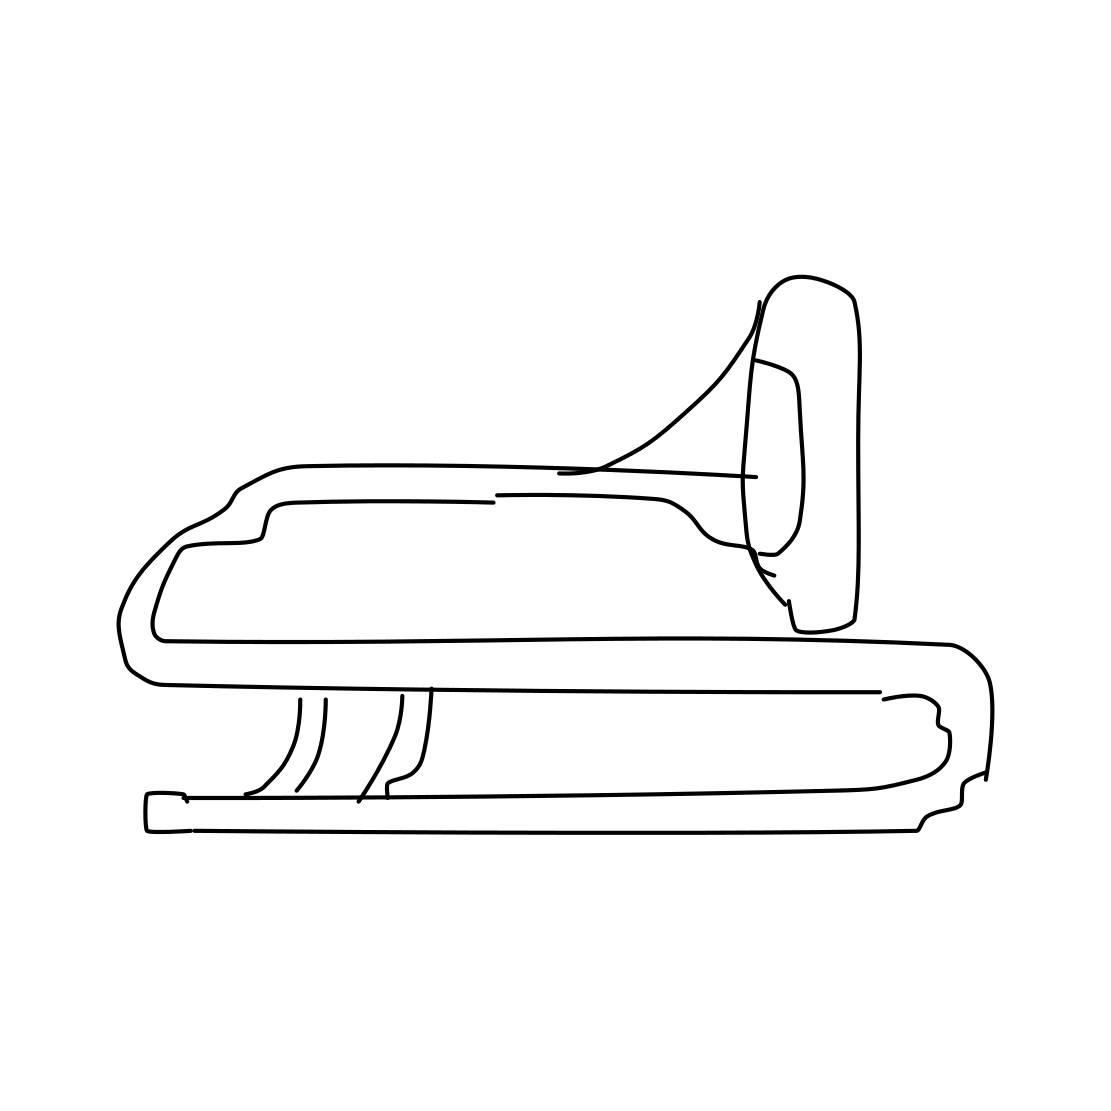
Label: trombone